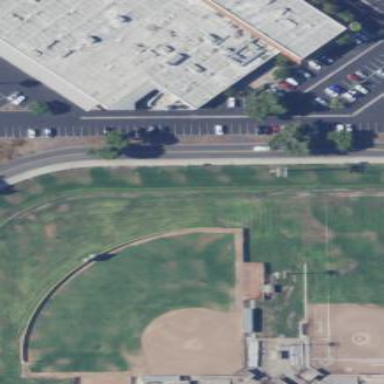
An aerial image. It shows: Softball pitch for leisure and sport activities.